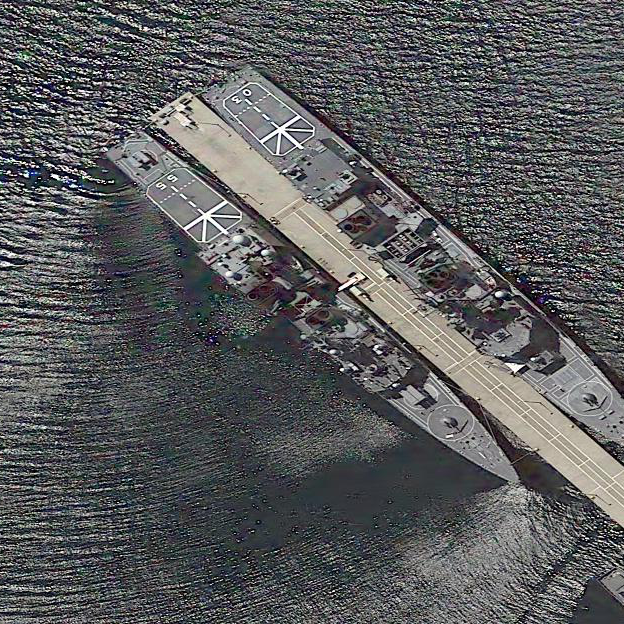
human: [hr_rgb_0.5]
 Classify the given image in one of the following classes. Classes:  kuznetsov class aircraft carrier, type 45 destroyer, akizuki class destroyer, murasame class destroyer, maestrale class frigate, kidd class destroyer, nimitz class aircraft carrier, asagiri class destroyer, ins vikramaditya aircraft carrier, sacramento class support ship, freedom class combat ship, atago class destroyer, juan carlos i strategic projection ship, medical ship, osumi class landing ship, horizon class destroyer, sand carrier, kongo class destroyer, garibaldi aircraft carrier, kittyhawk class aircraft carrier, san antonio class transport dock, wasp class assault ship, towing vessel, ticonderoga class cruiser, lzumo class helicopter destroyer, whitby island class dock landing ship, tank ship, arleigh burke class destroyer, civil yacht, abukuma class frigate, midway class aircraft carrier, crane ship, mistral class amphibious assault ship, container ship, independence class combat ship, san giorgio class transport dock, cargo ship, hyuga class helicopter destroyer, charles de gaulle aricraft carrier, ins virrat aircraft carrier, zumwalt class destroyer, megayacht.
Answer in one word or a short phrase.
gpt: Murasame class destroyer